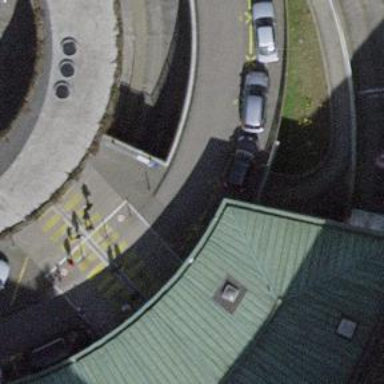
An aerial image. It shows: Parking entrance.